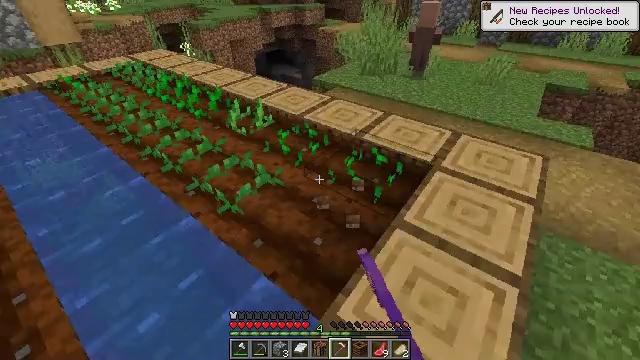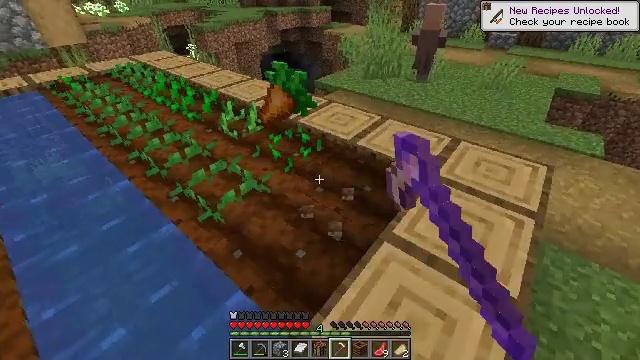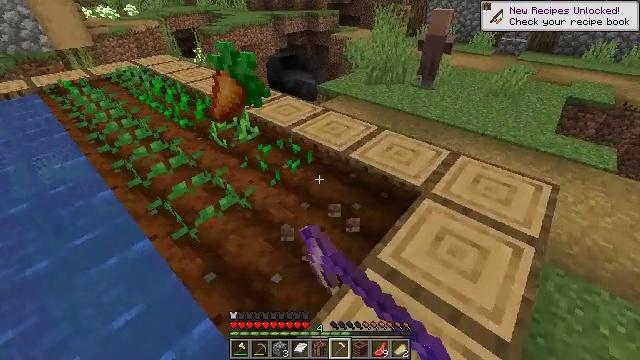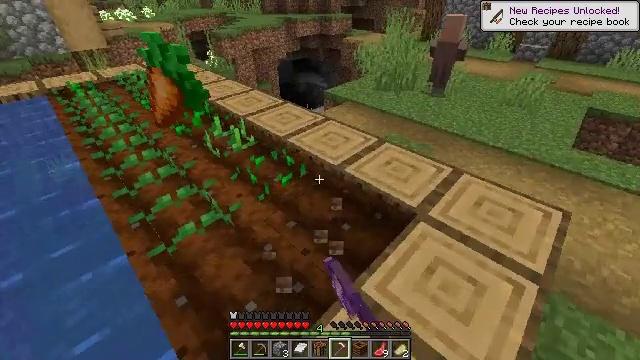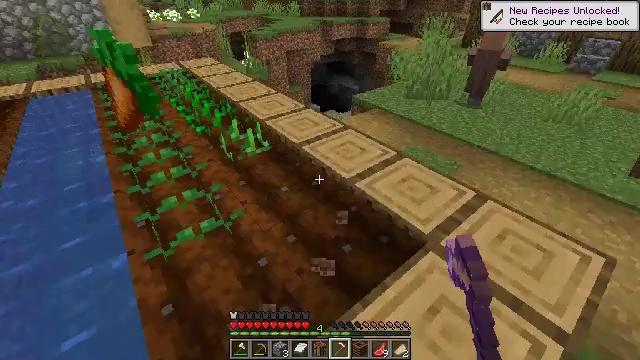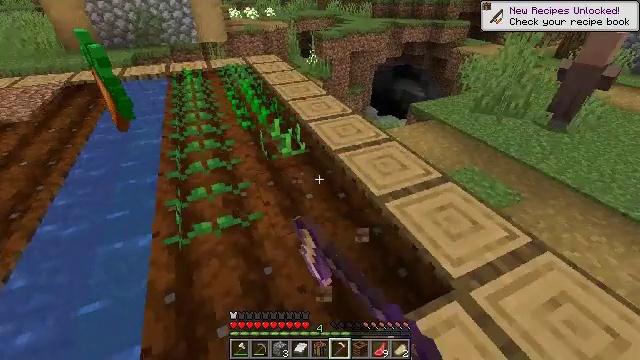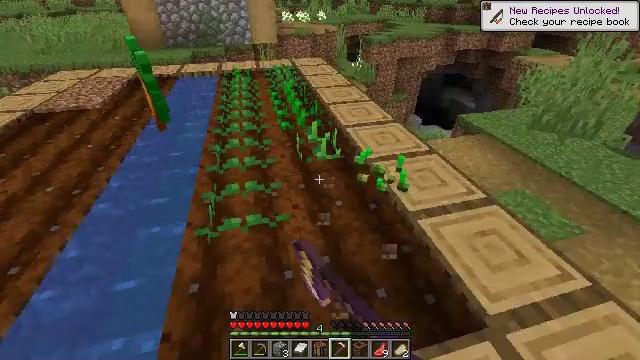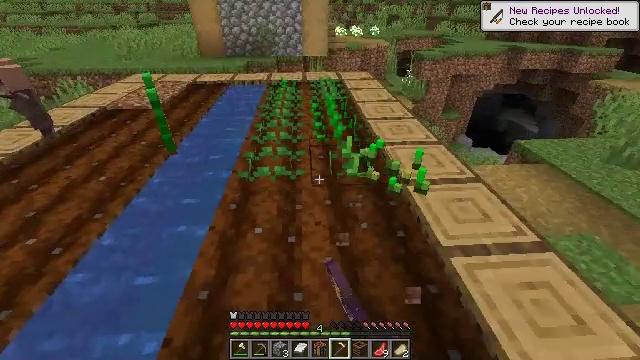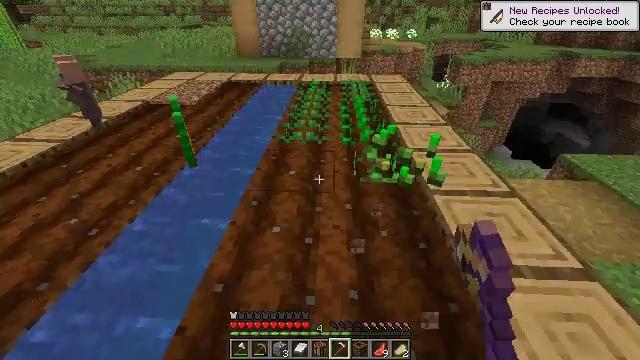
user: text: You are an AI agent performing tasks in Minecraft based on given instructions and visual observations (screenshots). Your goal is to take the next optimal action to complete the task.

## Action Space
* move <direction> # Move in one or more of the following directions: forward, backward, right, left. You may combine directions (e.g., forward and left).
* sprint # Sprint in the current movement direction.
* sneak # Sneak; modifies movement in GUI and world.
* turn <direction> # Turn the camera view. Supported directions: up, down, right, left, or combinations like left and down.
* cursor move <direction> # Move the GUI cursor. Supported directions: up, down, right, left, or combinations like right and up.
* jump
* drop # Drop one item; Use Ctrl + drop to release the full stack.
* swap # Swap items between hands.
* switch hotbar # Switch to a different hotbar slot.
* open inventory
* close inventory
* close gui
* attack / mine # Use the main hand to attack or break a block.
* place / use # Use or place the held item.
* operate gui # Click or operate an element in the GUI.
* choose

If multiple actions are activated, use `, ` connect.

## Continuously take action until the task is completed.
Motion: motion action
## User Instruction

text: Collect wheat crops.
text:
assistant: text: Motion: move forward and move right, turn left, attack / mine
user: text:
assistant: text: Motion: move forward and move right, turn left, attack / mine
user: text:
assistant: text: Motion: move forward and move right, turn left, attack / mine
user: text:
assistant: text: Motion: move forward and move right, turn left, attack / mine
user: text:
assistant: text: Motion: move forward and move right, turn left, attack / mine
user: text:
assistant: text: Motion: move forward, turn left, attack / mine
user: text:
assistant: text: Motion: turn left and up, attack / mine
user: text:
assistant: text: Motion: turn left, attack / mine
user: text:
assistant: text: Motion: attack / mine